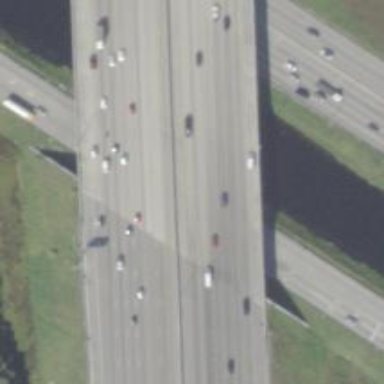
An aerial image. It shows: Motorway bridge.